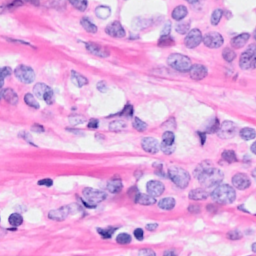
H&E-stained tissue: Breast